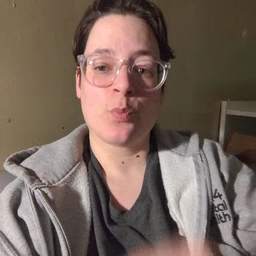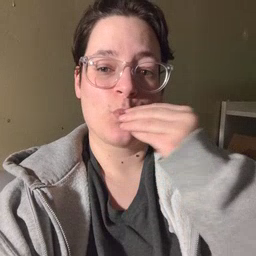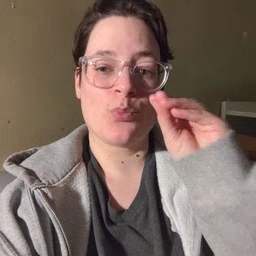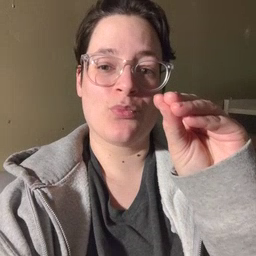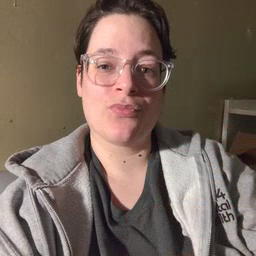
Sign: kiss